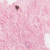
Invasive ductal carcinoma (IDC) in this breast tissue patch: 0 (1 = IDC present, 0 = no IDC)